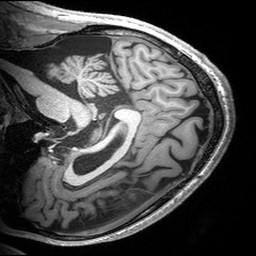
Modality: T1w
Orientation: sagittal
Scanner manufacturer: siemens
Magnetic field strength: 3 T
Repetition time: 2.53 s
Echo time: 0.00299 s